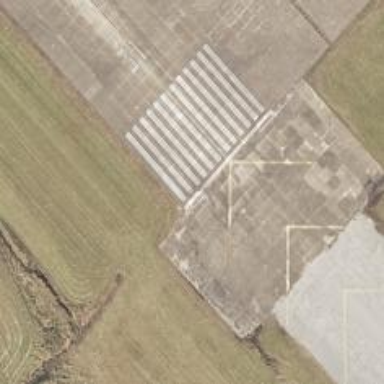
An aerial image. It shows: Asphalt runway at the airport.